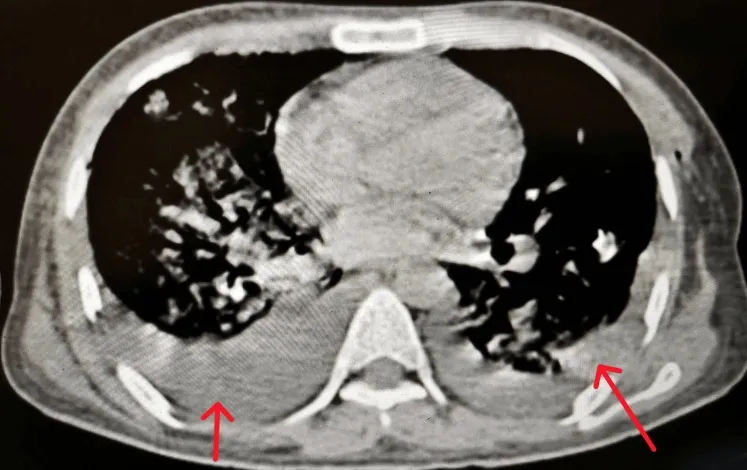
Mediastinal window of computed tomography showing bilateral moderate pleural effusion with collapse consolidation of underlying pulmonary parenchyma and bilateral basal atelectasis.
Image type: radiology (ct)